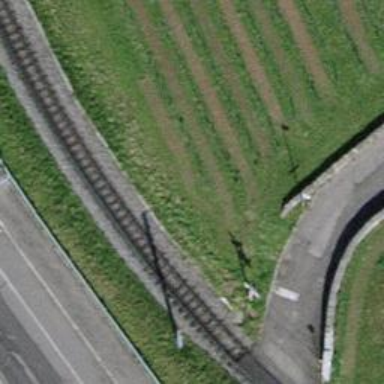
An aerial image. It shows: Narrow-gauge railway with 1 track. The tracks are electrified with contact line.